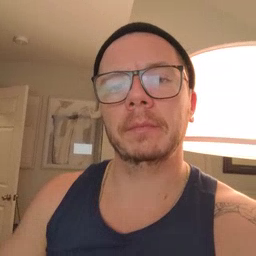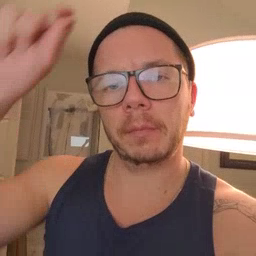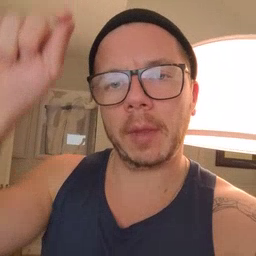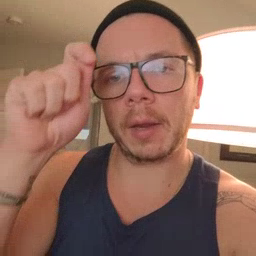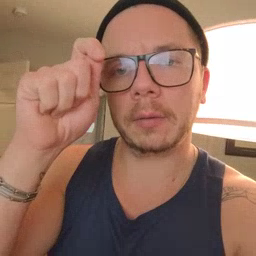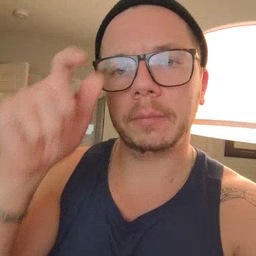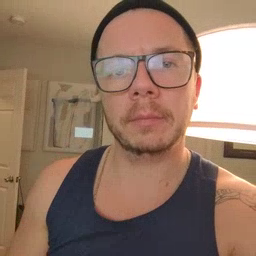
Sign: hat